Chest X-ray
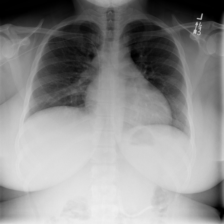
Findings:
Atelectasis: negative
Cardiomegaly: negative
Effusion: negative
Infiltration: positive
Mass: negative
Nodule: negative
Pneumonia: negative
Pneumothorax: negative
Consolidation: negative
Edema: negative
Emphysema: negative
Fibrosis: negative
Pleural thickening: negative
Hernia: negative